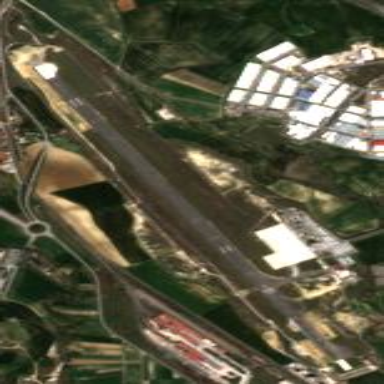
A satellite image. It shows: International public aerodrome.